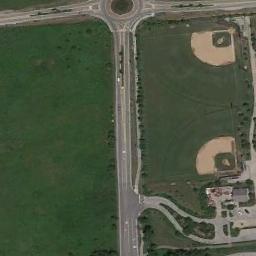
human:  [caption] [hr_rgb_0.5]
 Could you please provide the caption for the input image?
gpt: There are two baseball diamonds in the grass along the roads .

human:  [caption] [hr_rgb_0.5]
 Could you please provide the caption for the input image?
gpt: Two adjacent baseball diamonds next to some roads .

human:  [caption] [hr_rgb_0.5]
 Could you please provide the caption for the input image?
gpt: There are two baseball diamonds in the middle of grass next to a road .

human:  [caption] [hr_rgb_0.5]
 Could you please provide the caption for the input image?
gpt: There is a lot of vegetation near the baseball field .

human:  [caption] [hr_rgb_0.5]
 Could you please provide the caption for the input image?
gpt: Two baseball diamonds are surrounded by roads .